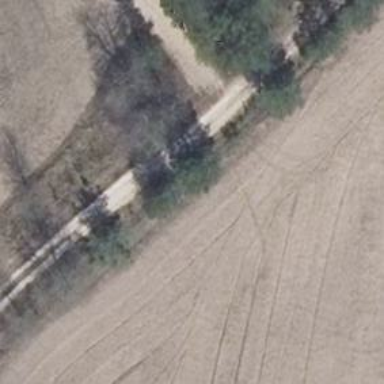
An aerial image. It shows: Sandy track road.